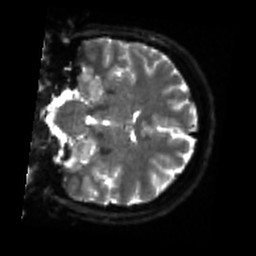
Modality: sbref
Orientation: coronal
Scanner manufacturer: siemens
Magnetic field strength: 3 T
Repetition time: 4 s
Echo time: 0.0594 s